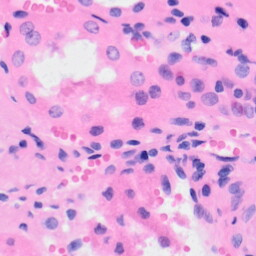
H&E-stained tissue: Kidney